Question: I have data from six sites (reaches), as shown below. For analysis, I grouped some sites, indicated by the 'pooled_sites' variable (i.e., Pools 4 and 8 were grouped (G1), Pools 16 and 26 were grouped (G2), La Grange (G3) and Open River (G4) were not grouped.
In the figure, I plotted the mean +- se of each site. I added the significance ('sig_pooled'; from the grouped analysis) above each mean.
I want to include horizontal lines that span the two pairs of grouped sites to indicate which sites were pooled for analysis. Thus, a horizontal line should span across Pools 4 and 8 (G1), and another line should span across Pools 16 and 26 (G2). Horizontal lines are not needed for the other two sites.
The 'sig_pooled' codes should appear above all four groups. Where the two horizontal lines are present, I would like the significance code (A or B) centered on and slightly above the line. In the end, there should be just one A, centered over the line for Pools 4 and 8, and three Bs, with one centered over the line for Pools 16 and 26.
I figured I could use 'geom_segment' like shown here, but I have not been able to figure how to specify 'x' and 'xend'. The code below just created four new categories.
'''
geom_segment(aes(x = pooled_groups,
xend = pooled_groups,
y = max(avg + se),
yend = max(avg + se))
'''
Can I do what I want?
'''
library(dplyr)
library(ggplot2)
reach <- c("Pool 4", "Pool 8", "Pool 16", "Pool 26", "LaGrange", "Open River")
n <- c(30, 6, 3, 29, 12, 76)
avg <- c(812, 819, 674, 649, 698, 679)
se <- c(24, 32, 43, 21, 31, 12)
sig_pooled <- c("A", "A", "B", "B", "B", "B")
pooled_groups <- c("G1", "G1", "G2", "G2", "G3", "G4")
dat <- data.frame(reach, n, avg, se, sig_pooled, pooled_groups)
dat <- dat %>%
mutate(reach = factor(reach, levels = reach, ordered = TRUE))
ggplot(dat) +
geom_point(aes(x = reach,
y = avg)) +
geom_linerange(aes(x = reach,
ymin = avg - se,
ymax = avg + se)) +
geom_text(aes(x = reach,
y = max(avg + se)),
label = sig_pooled,
nudge_y = 20)
'''

<URL>
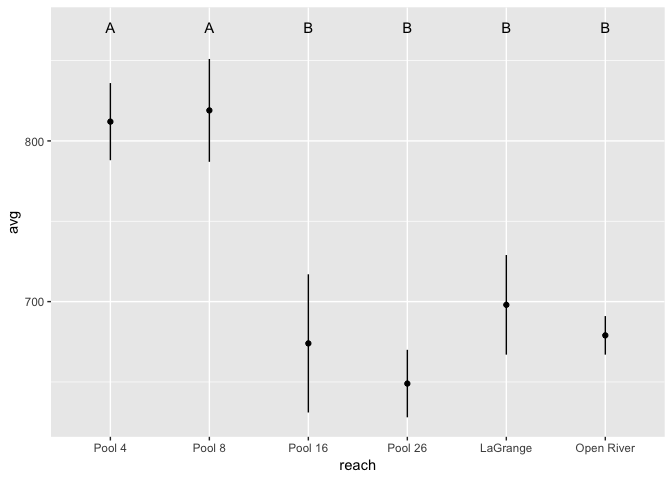
Answer: Thanks to a comment above by @camille, I learned about <URL> to zero for the two ungrouped sites.
'''
library(dplyr)
library(ggplot2)
library(ggsignif)
reach <- c("Pool 4", "Pool 8", "Pool 16", "Pool 26", "LaGrange", "Open River")
n <- c(30, 6, 3, 29, 12, 76)
avg <- c(812, 819, 674, 649, 698, 679)
se <- c(24, 32, 43, 21, 31, 12)
dat <- data.frame(reach, n, avg, se)
dat <- dat %>%
mutate(reach = factor(reach, levels = reach, ordered = TRUE))
pos_nudge = 10
ggplot(dat,
aes(x = reach,
y = avg)) +
geom_point() +
geom_linerange(aes(x = reach,
ymin = avg - se,
ymax = avg + se)) +
geom_signif(y_position = max(avg + se + pos_nudge),
xmin = c(1, 3),
xmax = c(2, 4),
annotation = c("A", "B"),
tip_length = 0) +
geom_signif(y_position = max(avg + se + pos_nudge),
xmin = c(5, 6),
xmax = c(5, 6),
annotation = c("B", "B"),
tip_length = 0,
size = 0)
'''

<URL>